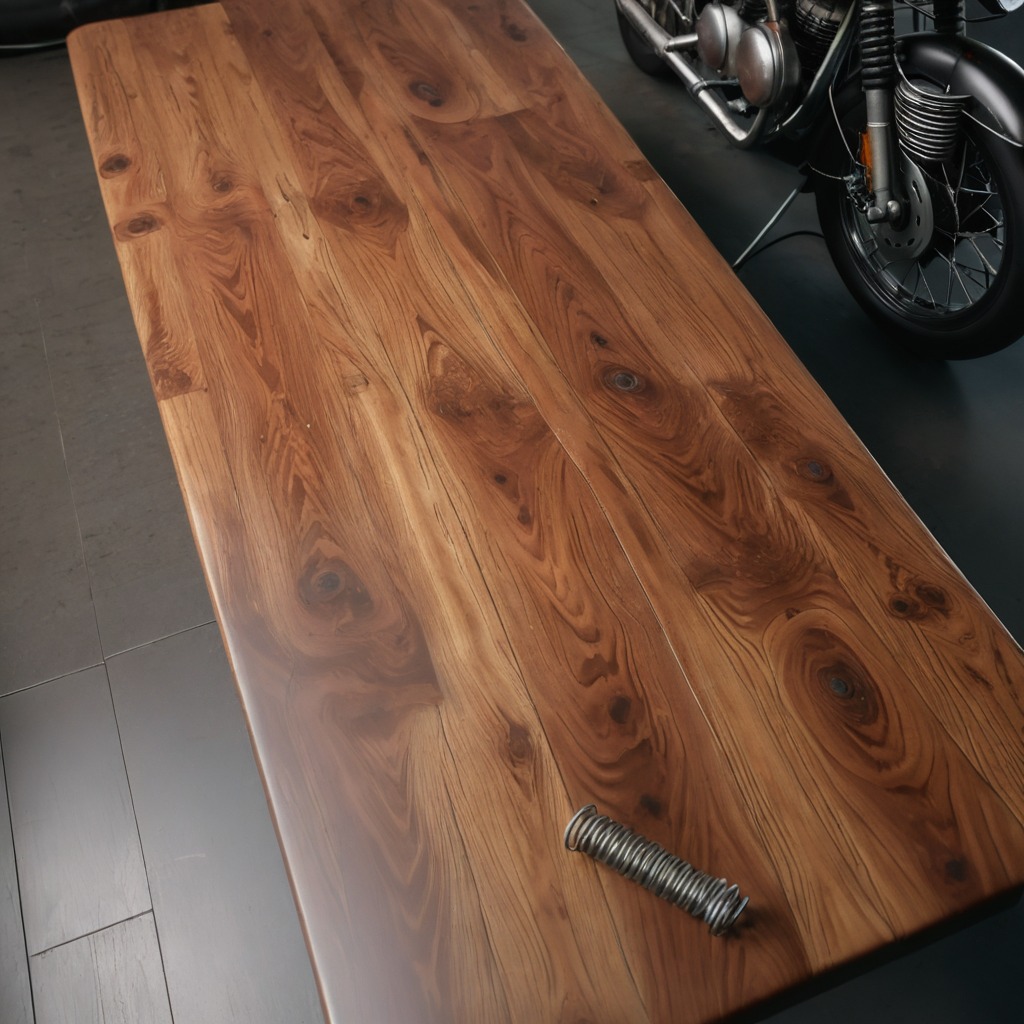
A coiled metal spring is lying on the oil-spilled wooden table in a vintage motorcycle garage.